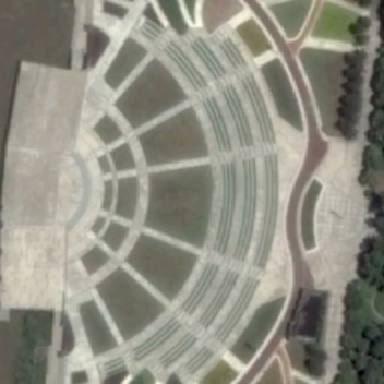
Many vehicles are still moving along the road by the stream .